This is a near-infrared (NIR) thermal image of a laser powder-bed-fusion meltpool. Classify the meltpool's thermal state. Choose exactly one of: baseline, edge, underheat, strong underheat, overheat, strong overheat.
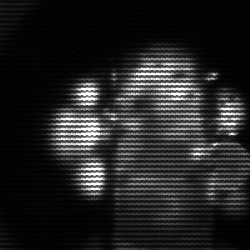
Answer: strong underheat